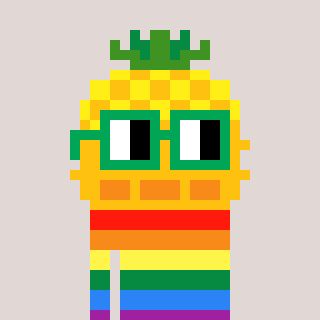
a pixel art character with square green glasses, a pineapple-shaped head and a bege-colored body on a warm background